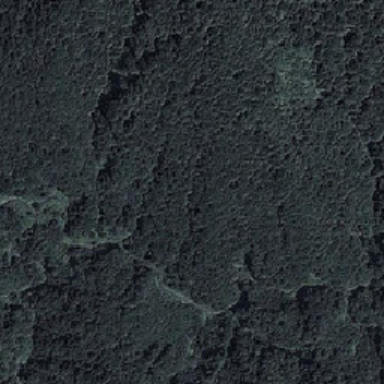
The forest is growing thick .